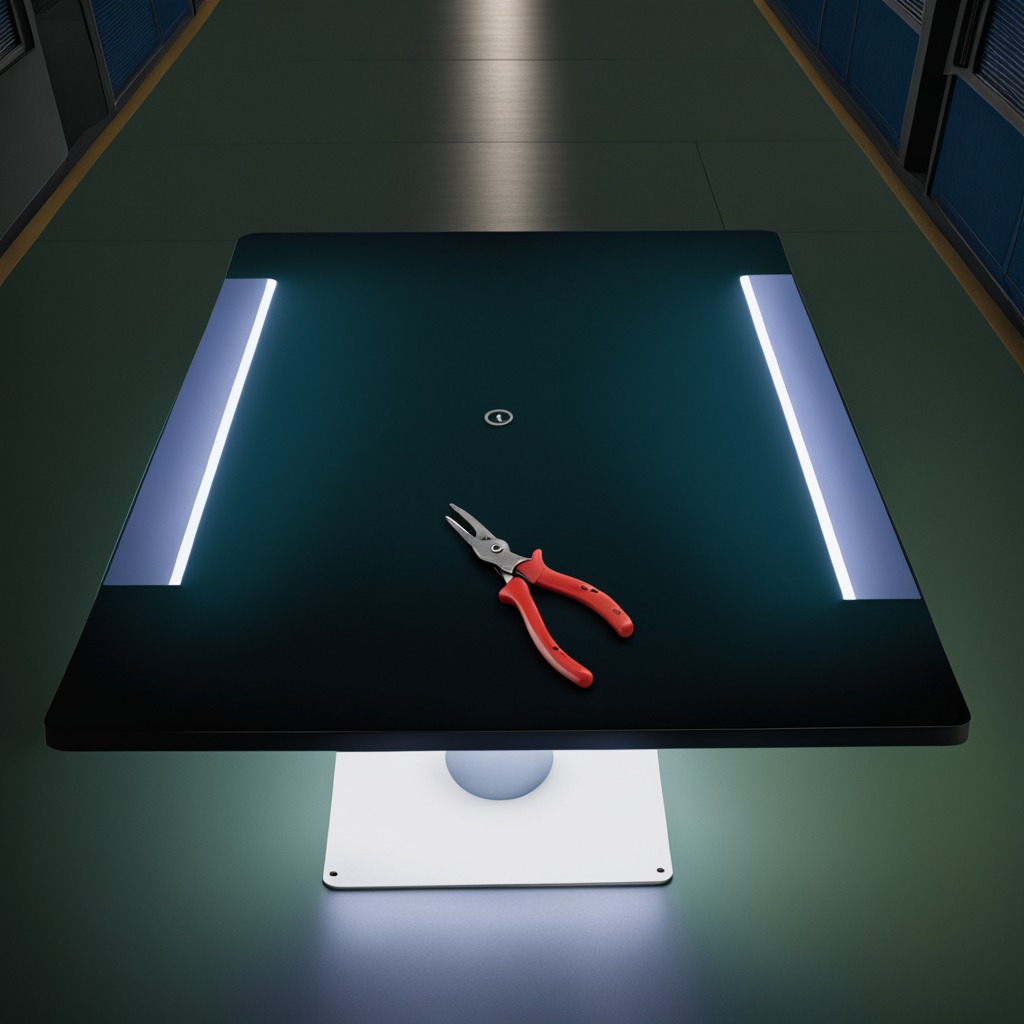
A plier lies on a clean empty table in a railway signal maintenance room lit by harsh overhead fluorescents.